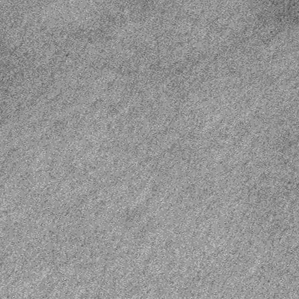
Label: frost